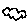
Label: cloud